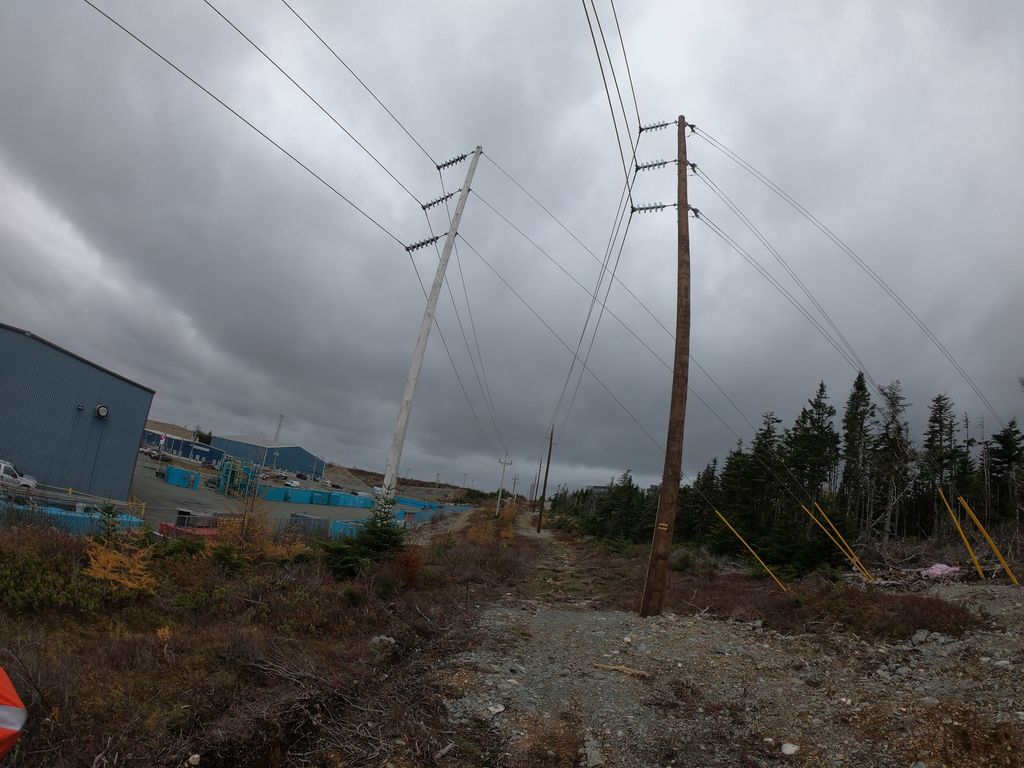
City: st_johns